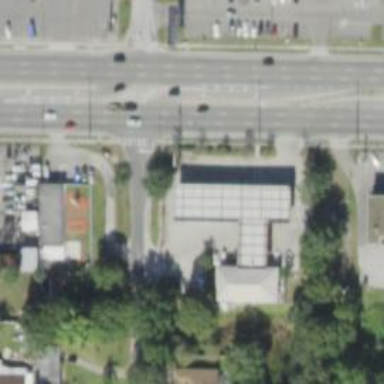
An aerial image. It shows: Retail building that serves as fuel station.